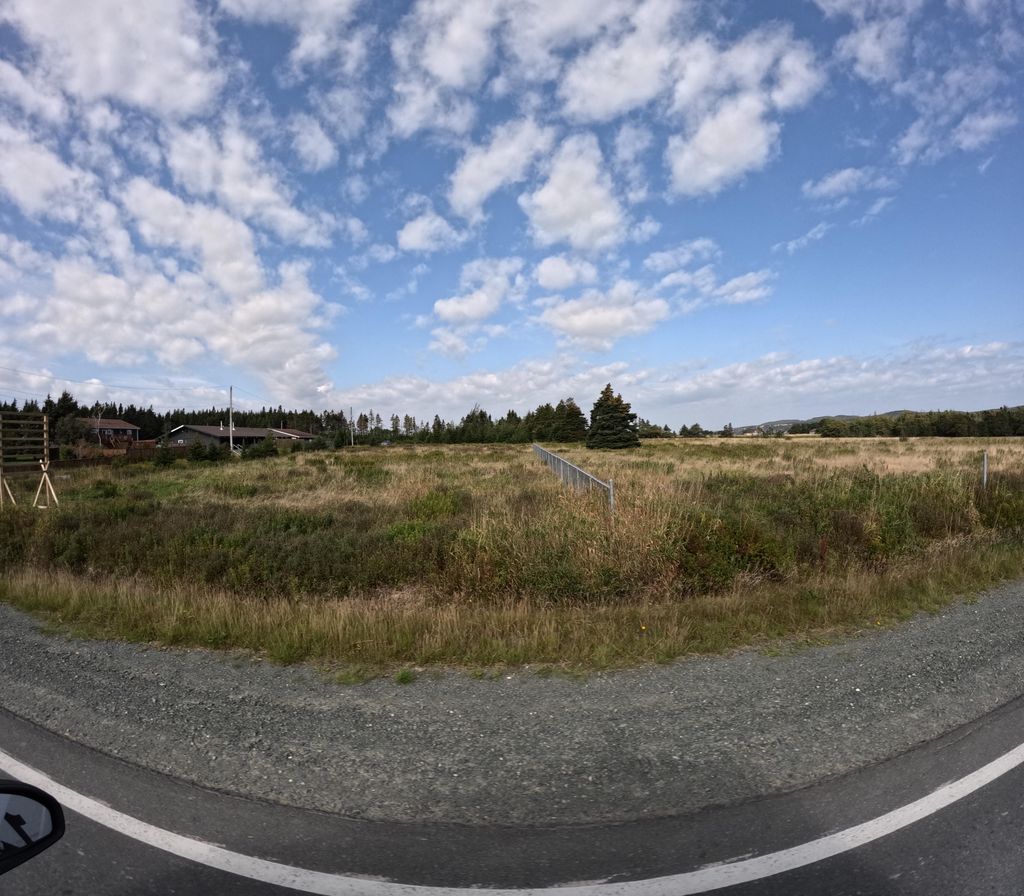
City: st_johns